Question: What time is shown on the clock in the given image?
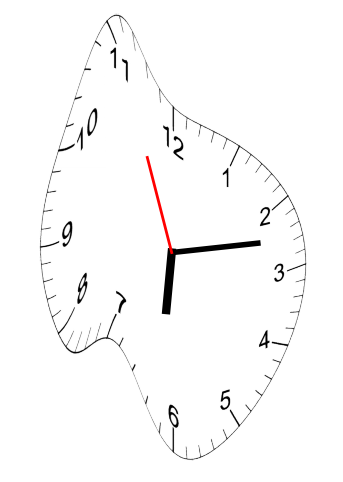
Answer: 06:12:56